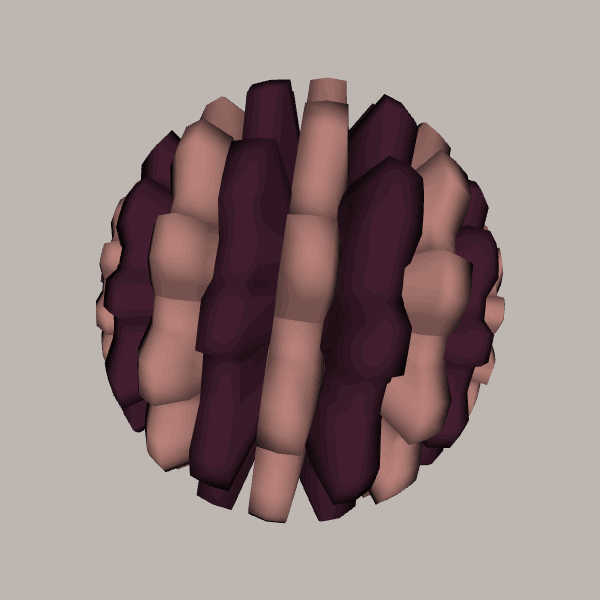
Background: light